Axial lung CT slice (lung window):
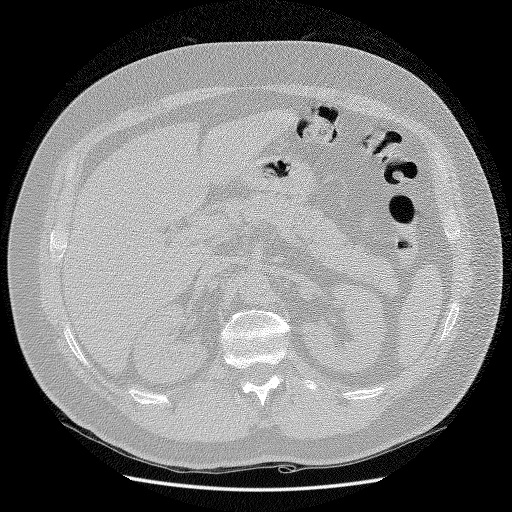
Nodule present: no